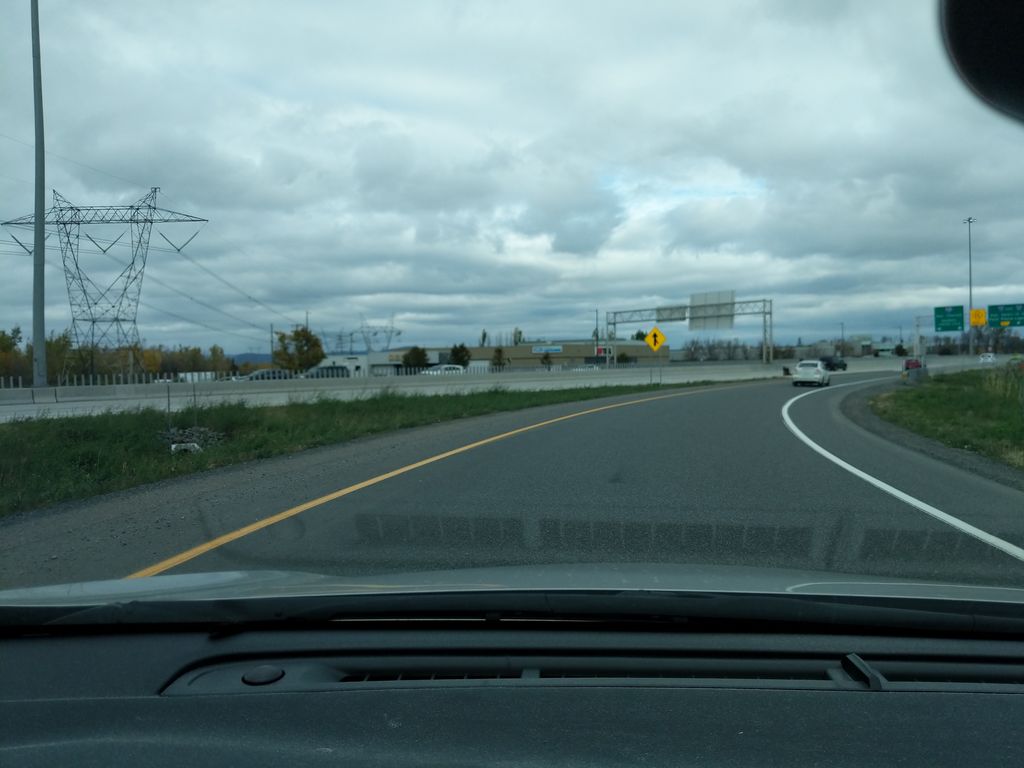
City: quebec_city